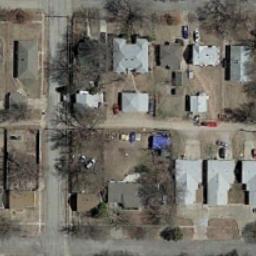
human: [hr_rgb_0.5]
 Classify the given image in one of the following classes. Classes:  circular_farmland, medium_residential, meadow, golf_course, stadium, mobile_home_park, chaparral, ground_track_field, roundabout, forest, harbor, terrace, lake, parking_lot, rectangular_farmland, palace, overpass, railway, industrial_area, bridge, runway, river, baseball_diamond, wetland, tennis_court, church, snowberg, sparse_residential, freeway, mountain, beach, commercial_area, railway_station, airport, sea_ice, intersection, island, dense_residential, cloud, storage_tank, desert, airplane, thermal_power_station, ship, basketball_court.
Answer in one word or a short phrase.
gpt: medium_residential